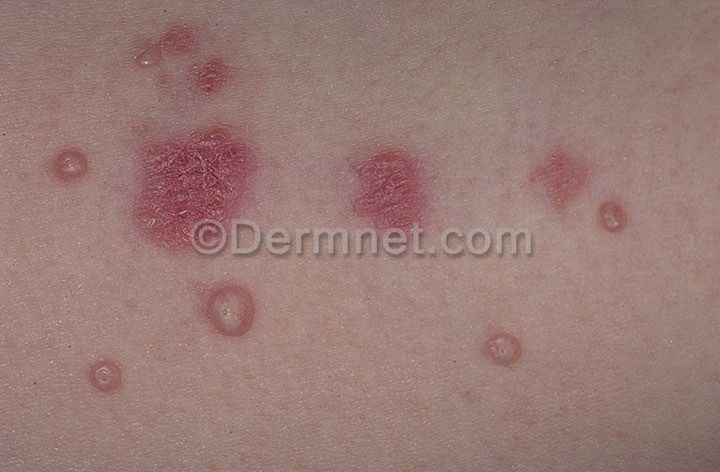
Disease: Herpes HPV and other STDs Photos